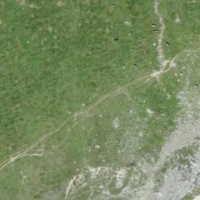
EUNIS habitat code: 26
Species observed at this site:
Marmota marmota